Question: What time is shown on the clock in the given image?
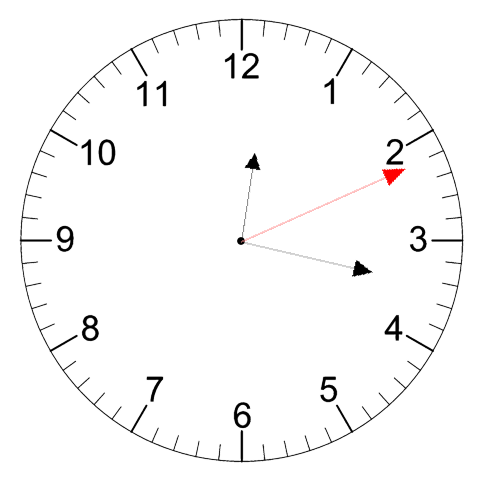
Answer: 12:17:11